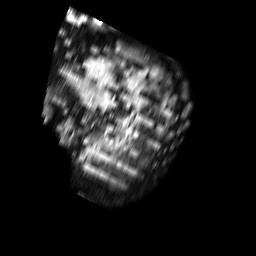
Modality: FLAIR
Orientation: sagittal
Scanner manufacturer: philips
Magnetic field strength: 1.5 T
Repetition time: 6 s
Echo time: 0.1044 s